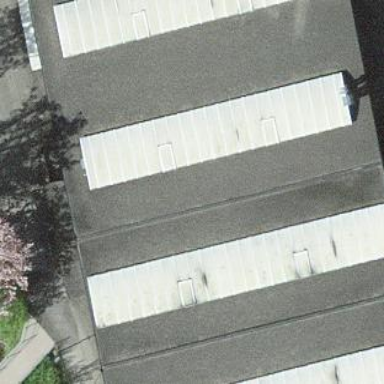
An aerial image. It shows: Commercial building.